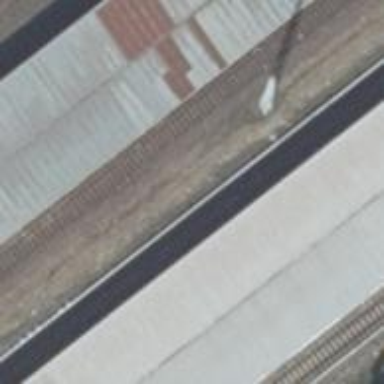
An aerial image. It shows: Light rail electrified railway.